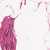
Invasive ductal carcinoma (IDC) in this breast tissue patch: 0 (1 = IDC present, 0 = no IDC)